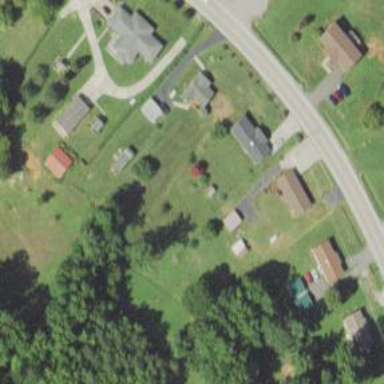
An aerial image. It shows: Driveway.